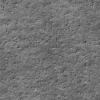
Label: not_dusty